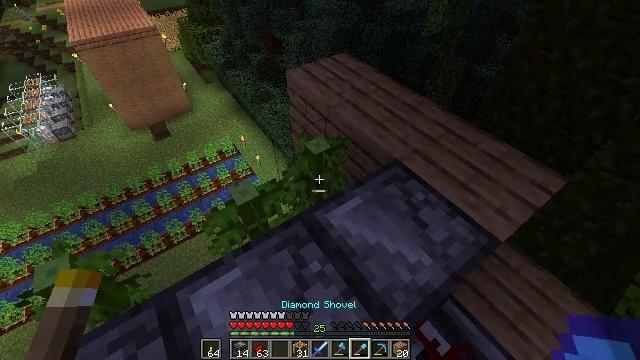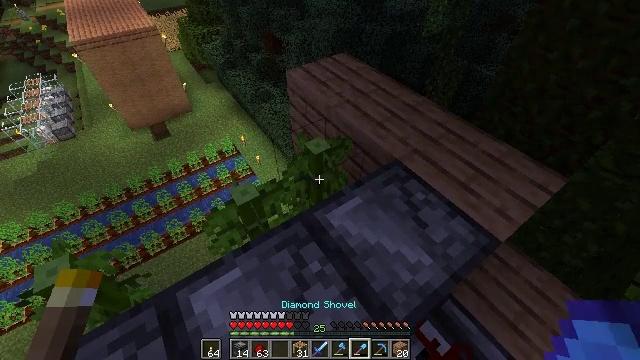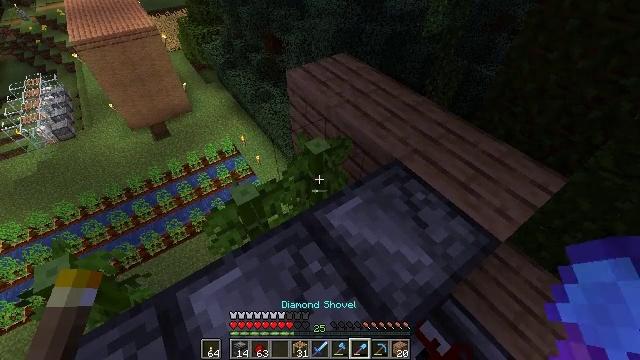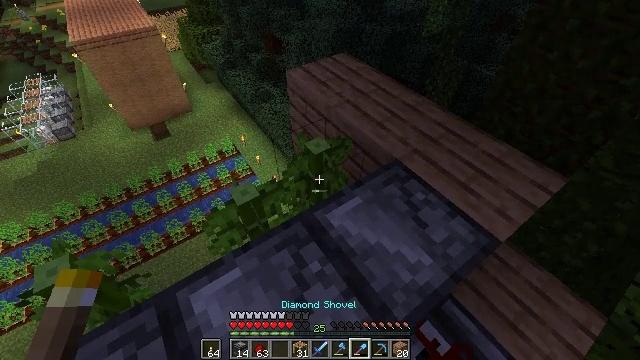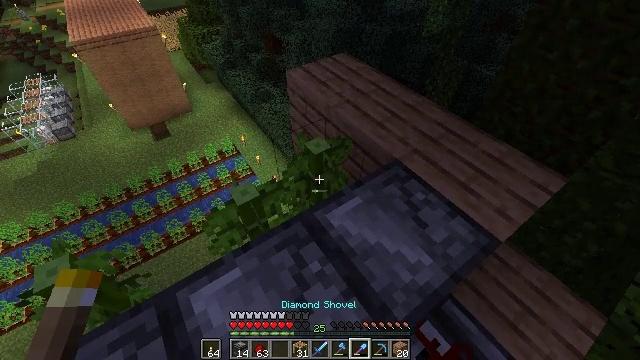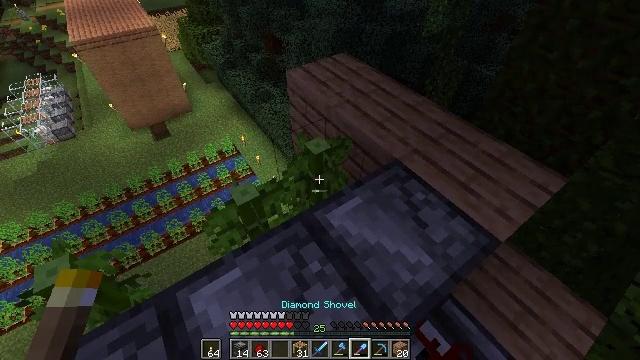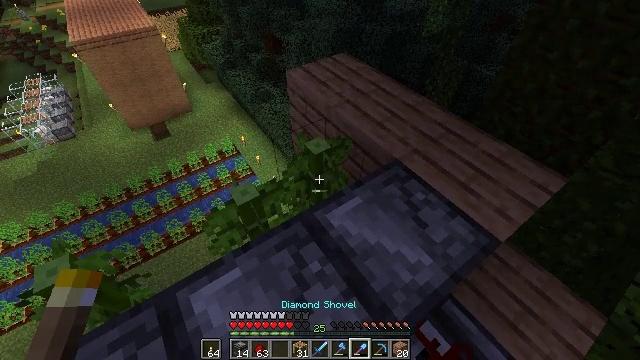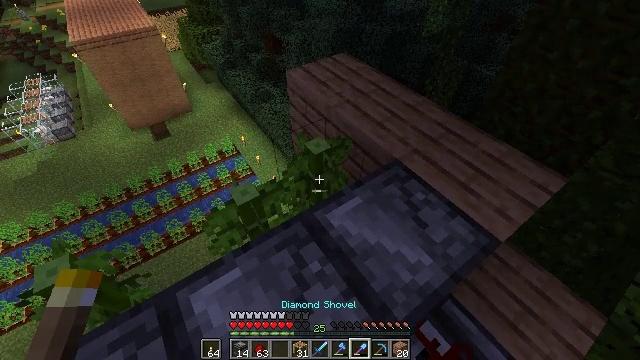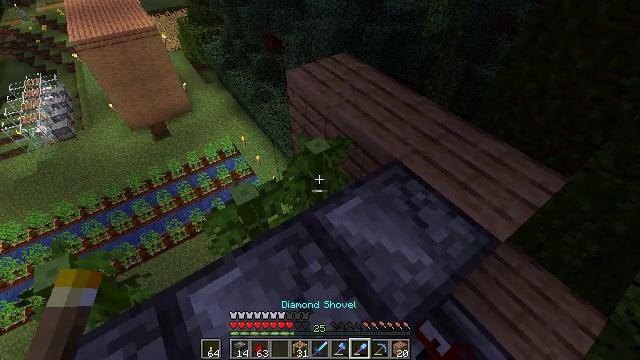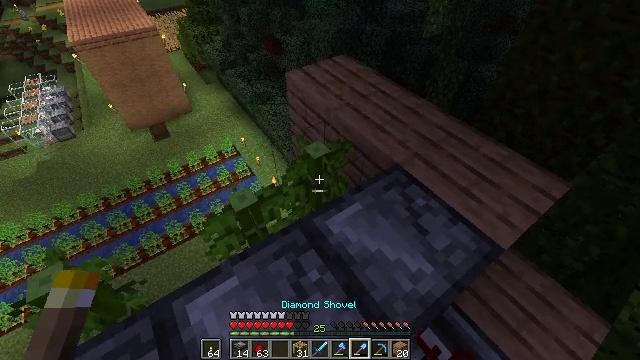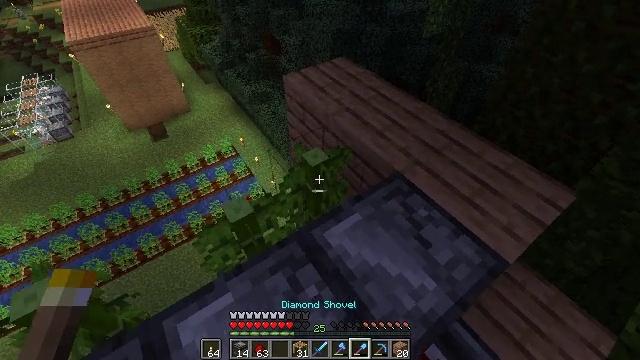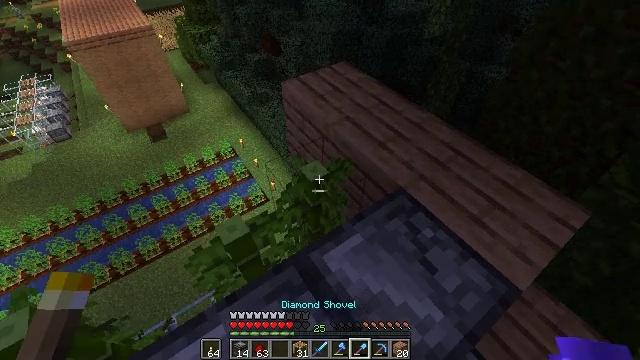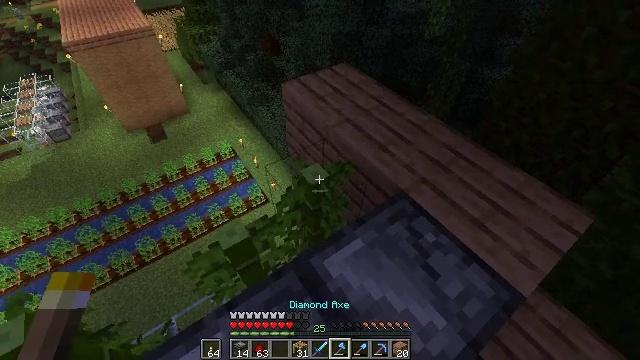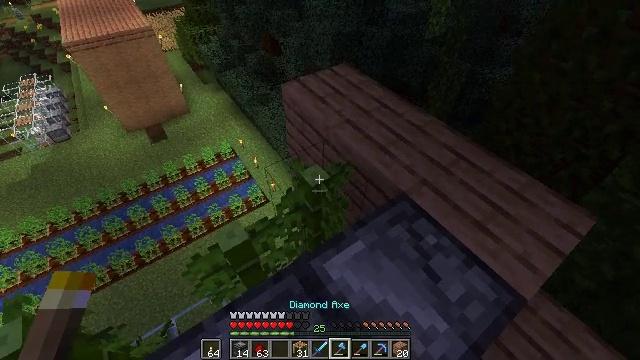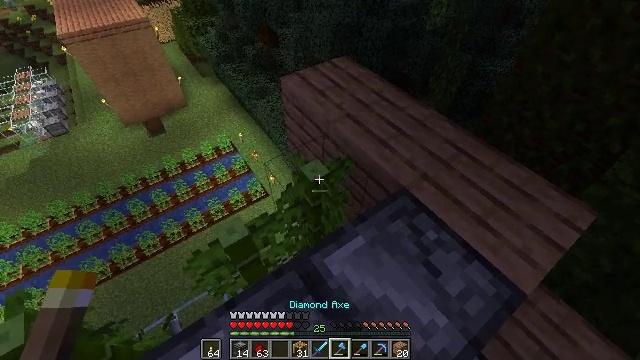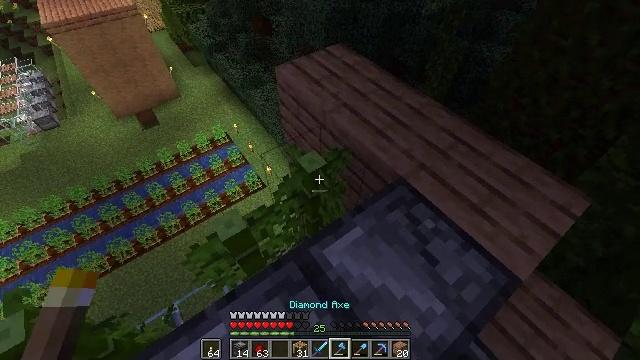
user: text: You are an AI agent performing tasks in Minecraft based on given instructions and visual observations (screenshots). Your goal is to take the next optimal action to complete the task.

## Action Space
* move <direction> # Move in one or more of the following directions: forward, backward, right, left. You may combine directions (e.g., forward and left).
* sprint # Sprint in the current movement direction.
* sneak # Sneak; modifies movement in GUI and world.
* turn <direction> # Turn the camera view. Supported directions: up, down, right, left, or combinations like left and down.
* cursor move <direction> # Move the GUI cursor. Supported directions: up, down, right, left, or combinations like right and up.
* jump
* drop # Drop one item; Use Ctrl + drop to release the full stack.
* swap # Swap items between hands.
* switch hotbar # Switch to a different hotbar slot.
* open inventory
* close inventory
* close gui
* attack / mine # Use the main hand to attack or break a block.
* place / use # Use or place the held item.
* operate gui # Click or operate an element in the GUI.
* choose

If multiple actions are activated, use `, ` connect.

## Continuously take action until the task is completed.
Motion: motion action
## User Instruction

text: Collect bamboo for crafting.
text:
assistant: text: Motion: no_op
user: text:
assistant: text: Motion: no_op
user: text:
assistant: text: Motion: no_op
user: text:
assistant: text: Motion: no_op
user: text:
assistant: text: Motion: no_op
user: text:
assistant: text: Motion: no_op
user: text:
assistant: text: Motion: no_op
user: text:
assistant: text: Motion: no_op
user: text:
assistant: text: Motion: move forward
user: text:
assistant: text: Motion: move forward
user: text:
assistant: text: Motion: no_op
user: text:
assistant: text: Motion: no_op
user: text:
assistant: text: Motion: no_op
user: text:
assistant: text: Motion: turn down
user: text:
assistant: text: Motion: turn right and down
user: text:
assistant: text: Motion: no_op
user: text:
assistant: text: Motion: turn down
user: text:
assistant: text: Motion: turn left and down
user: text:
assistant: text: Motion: turn down, attack / mine
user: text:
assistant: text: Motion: attack / mine
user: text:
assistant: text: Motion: attack / mine
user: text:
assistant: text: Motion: attack / mine
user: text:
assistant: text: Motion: attack / mine
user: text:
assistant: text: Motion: attack / mine
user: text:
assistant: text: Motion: attack / mine
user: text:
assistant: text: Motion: attack / mine
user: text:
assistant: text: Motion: attack / mine
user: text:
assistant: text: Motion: attack / mine
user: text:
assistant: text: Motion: attack / mine
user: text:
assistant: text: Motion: attack / mine